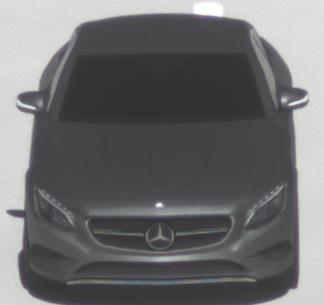
Make: Mercedes-Benz
Model: S 400 Coupé
Detailed model: S-Class (217) Coupé
Model produced from: 2015/10
Model produced until: 2017/09
Doors: 2
Color: gray
Road condition: dry road
Daytime: morning or afternoon
Contrast: high contrast